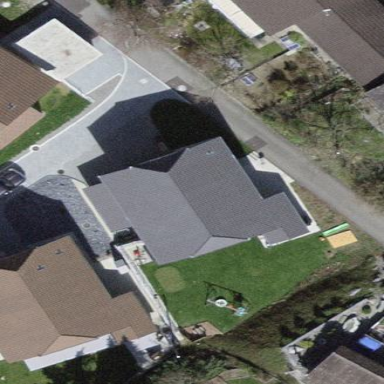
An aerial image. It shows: Simple and straightforward house.